Interaction volume radius: 5 \u00c5
Interaction volume height: 15 \u00c5
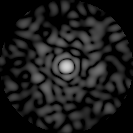
Disorder parameter: 0.8766